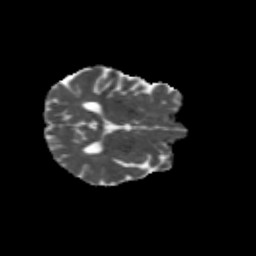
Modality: MD
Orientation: axial
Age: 64
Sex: female
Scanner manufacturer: siemens
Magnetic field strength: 3 T
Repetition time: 4.71 s
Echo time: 0.0906 s